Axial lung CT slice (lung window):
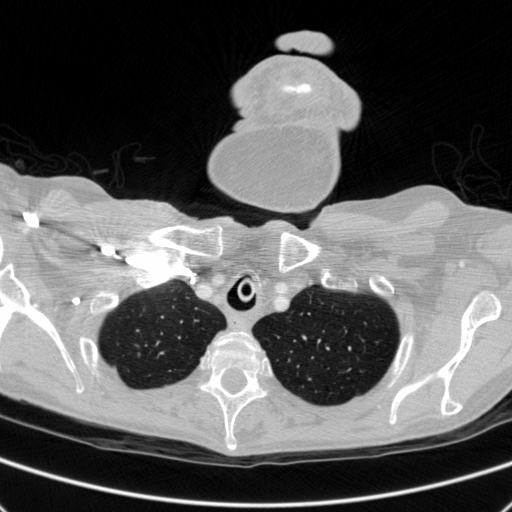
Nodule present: no